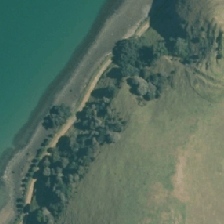
Land cover: manuka_kanuka